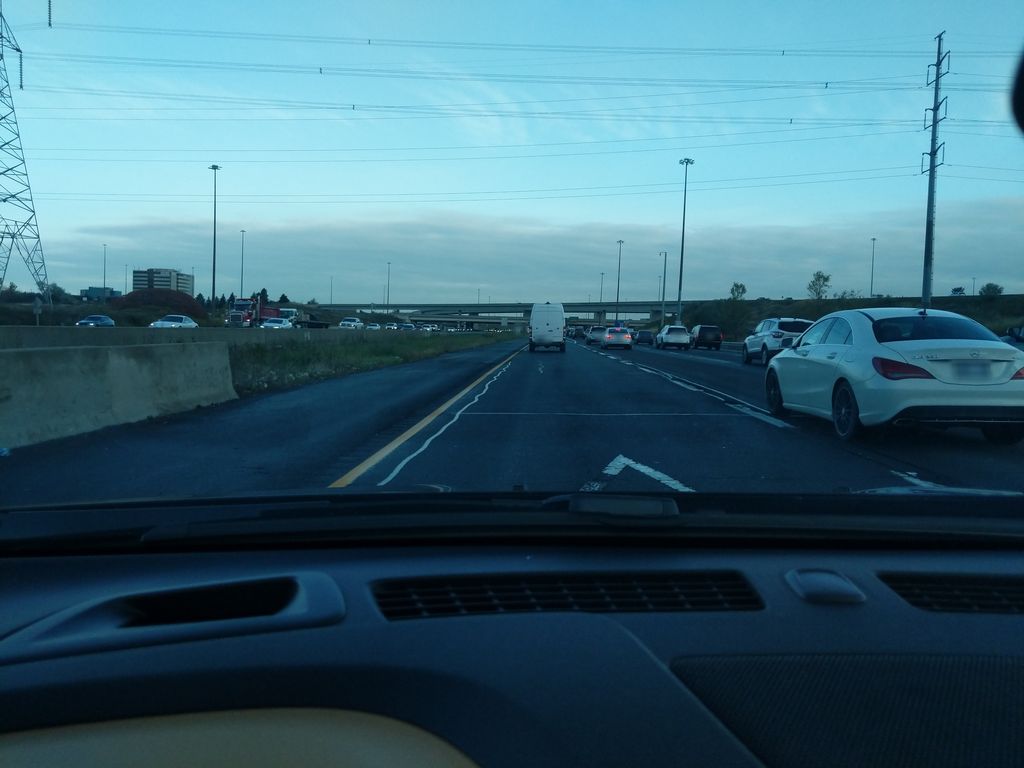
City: toronto